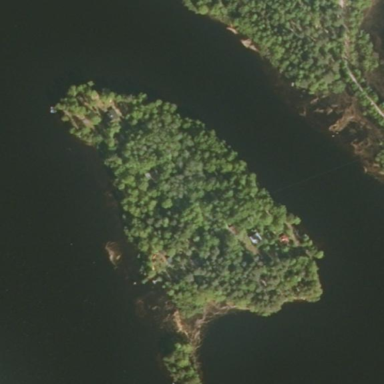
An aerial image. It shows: Image showing island.